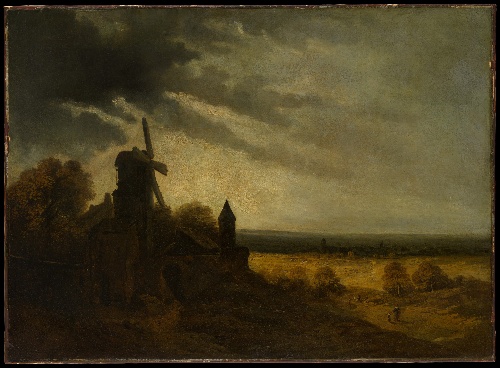
Title: The Mill of Montmartre
Artist: Georges Michel
Artist bio: French, Paris 1763–1843 Paris
Date: probably ca. 1820
Object type: Painting
Classification: Paintings
Medium: Oil on canvas
Dimensions: 29 x 40 in. (73.7 x 101.6 cm)
Department: European Paintings
Credit line: Bequest of Collis P. Huntington, 1900
Accession year: 1925
Repository: Metropolitan Museum of Art, New York, NY
Tags: Windmills|Landscapes|Paris